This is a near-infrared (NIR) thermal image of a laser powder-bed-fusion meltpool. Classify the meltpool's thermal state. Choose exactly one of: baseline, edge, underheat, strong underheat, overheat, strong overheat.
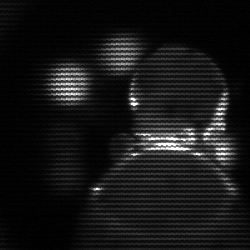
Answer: edge